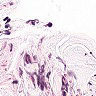
Metastatic tissue present: no